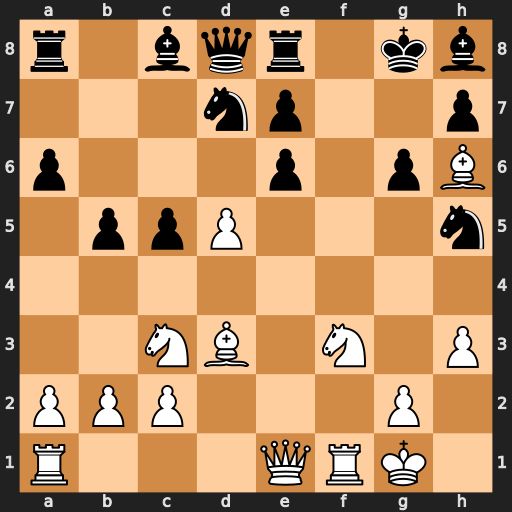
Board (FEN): r1bqr1kb/3np2p/p3p1pB/1ppP3n/8/2NB1N1P/PPP3P1/R3QRK1
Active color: w
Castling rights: -
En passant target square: -
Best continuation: Qxe6#